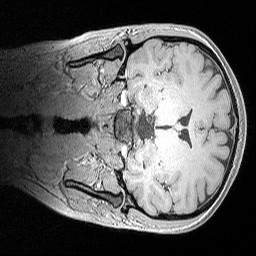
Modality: MP2RAGE
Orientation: coronal
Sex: female
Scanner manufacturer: siemens
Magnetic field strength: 3 T
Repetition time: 5 s
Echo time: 0.00292 s